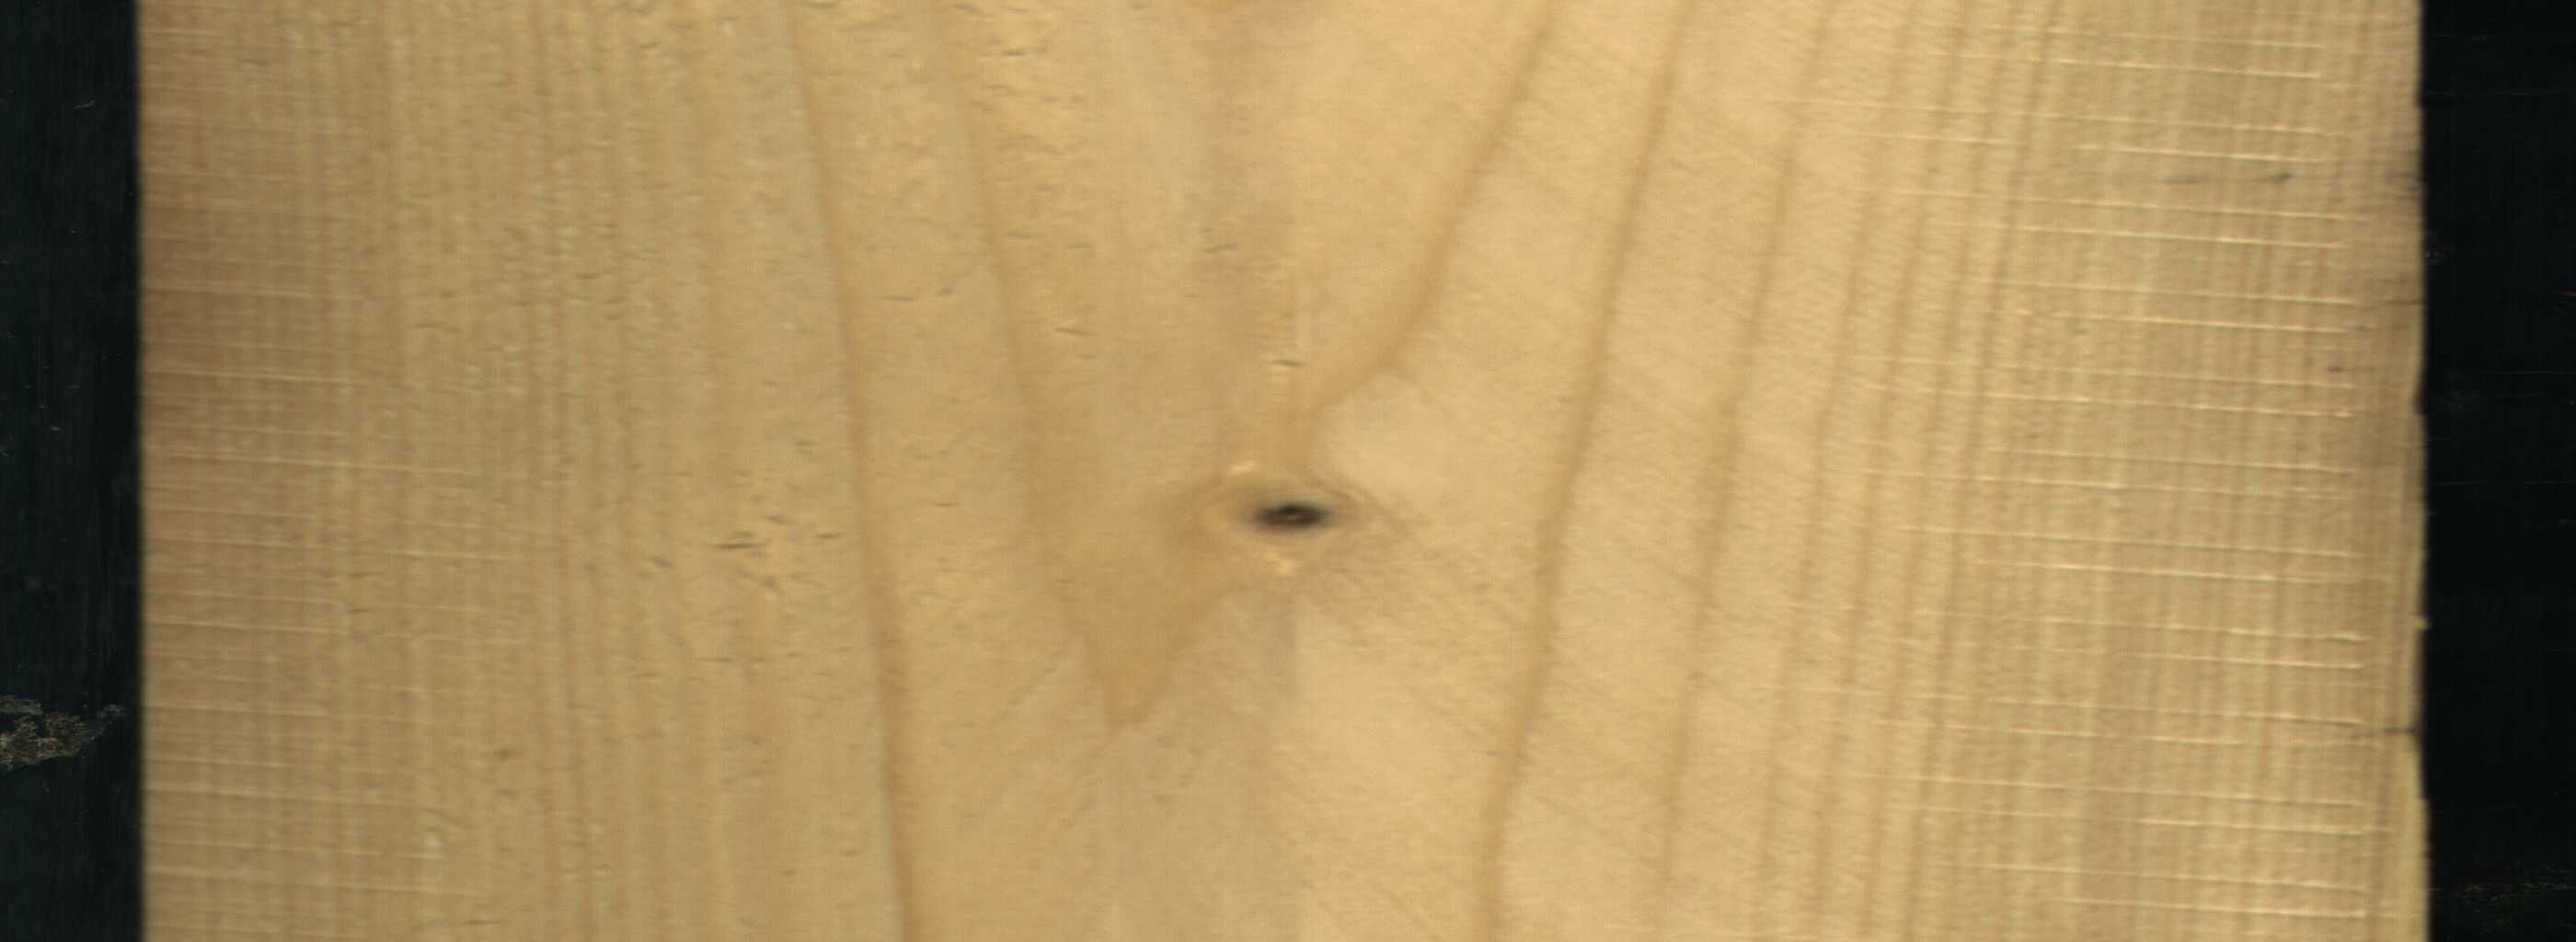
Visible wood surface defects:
Dead_Knot